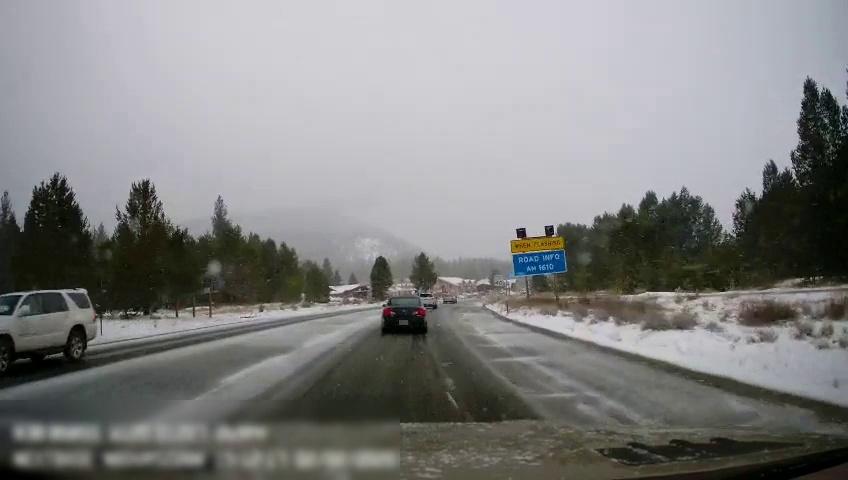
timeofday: Day
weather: Snowy
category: Drivable Space
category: Vehicles | Car
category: Vehicles | SUV
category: Vehicles | Car
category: Vehicles | SUV
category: Traffic | Signs
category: Traffic | Signs
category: Traffic | Signs
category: Traffic | Lights
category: Traffic | Lights